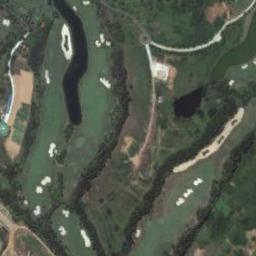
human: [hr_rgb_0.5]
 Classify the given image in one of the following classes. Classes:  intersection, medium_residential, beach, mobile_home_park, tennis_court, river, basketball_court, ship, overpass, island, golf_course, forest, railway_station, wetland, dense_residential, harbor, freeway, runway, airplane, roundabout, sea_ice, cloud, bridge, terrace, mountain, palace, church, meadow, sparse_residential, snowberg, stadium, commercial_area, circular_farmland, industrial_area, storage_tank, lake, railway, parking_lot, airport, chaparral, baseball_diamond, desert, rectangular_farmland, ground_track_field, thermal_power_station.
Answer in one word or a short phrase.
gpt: golf_course